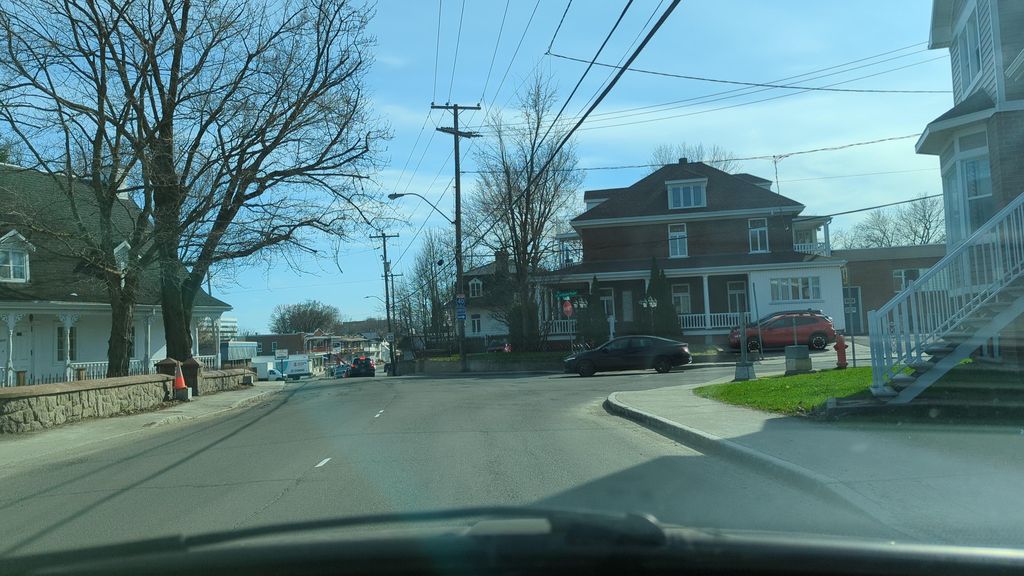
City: quebec_city